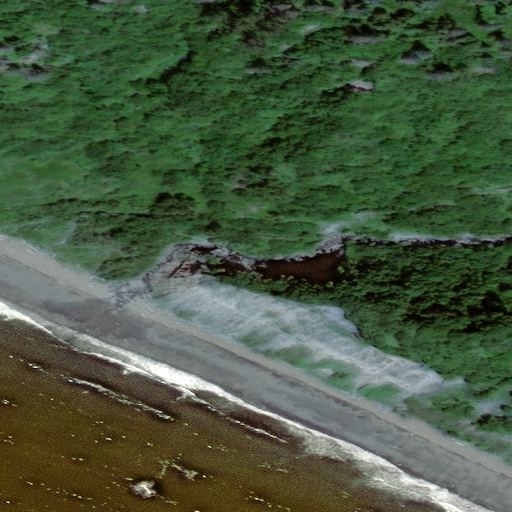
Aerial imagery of valley in Alaska named Diamond Gulch containing only unknown